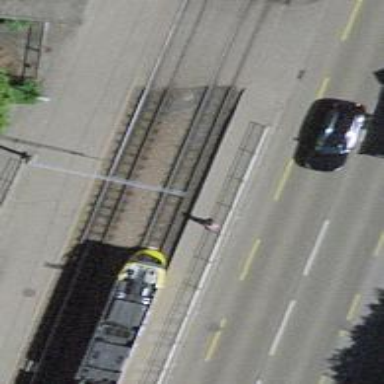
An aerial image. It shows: Tram stop for public transport.